Question: I need to connect to a SQL Server database that isn't currently listed in the "Data Source Name" field. I've created plenty of OLE DB (ADO) data sources before but this is the first time I've had to use an ODBC (RDO) connection.
the user that sent me this has her information saved in the report and it work from her computer only. She's handing this out to other users and of course it prompts them with the below image (and the DB in question isn't listed). Any help as to how I can get that DB listed would be a great help.

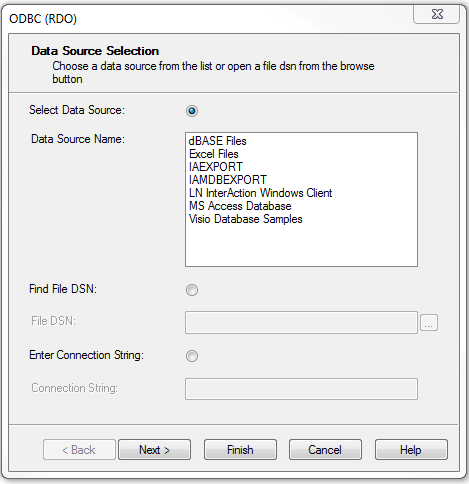
Answer: You need to create the ODBC connection on her local PC in your local environment. Exporting to a .reg format is an easy way to copy the connections without going through the UI.